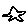
Label: star